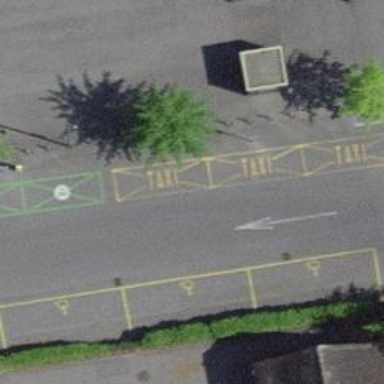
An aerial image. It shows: Bollard.